Question: I have an Image for drawing my background that I add to the stage. For some reason, there is a small space on the bottom - it's not laid out correctly
See attached image. I draw the background yellow to make it more visible. Why doesn't expand the background all the way to the bottom?
'''
@Override
public void show() {
cam = new OrthographicCamera(Helper.RESOLUTION_WIDTH, Helper.RESOLUTION_HEIGHT);
cam.position.set(Helper.RESOLUTION_WIDTH / 2, Helper.RESOLUTION_HEIGHT / 2, 0);
stage = new Stage(Helper.RESOLUTION_WIDTH, Helper.RESOLUTION_HEIGHT, true);
stage.setCamera(cam); // !IMPORTANT
Image img = new Image(Assets.background);
img.setFillParent(true);
img.setSize(Helper.RESOLUTION_WIDTH, Helper.RESOLUTION_HEIGHT);
stage.addActor(img);
Table table = new Table(skin);
table.debug();
table.setBounds(0, 0, Helper.RESOLUTION_WIDTH, Helper.RESOLUTION_HEIGHT);
table.setFillParent(true);
/* add all the menu items to table */
stage.addActor(table);
}
'''
RESOLUTION_WIDTH = 800
RESOLUTION_HEIGHT = 1280;

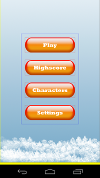
Answer: I figured out why it would draw that border:
I completely overlooked, that I implemented the resize method and did something weird with the zoom.
'''
cam.viewportHeight = height; //set the viewport
cam.viewportWidth = width;
if (Helper.RESOLUTION_WIDTH / cam.viewportWidth < Helper.RESOLUTION_HEIGHT / cam.viewportHeight)
{
//set the right zoom direct
cam.zoom = Helper.RESOLUTION_HEIGHT / cam.viewportHeight;
} else {
//set the right zoom direct
cam.zoom = Helper.RESOLUTION_WIDTH / cam.viewportWidth;
}
cam.update();
'''
Leaving the resize function to its default implementation fixed the problem.
Thanks, Pranav008 for all the help though!